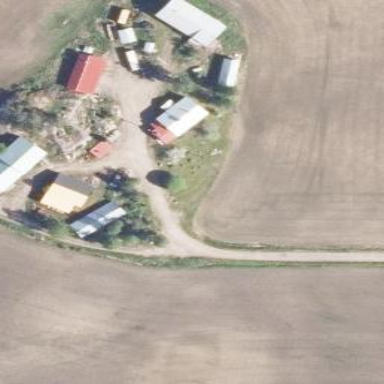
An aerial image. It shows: Farmyard area.